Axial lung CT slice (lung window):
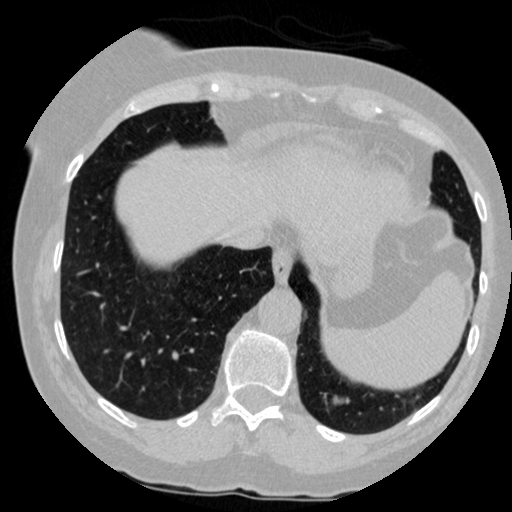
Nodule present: yes
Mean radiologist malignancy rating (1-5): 3.75